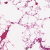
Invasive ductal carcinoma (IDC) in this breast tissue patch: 0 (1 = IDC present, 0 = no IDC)